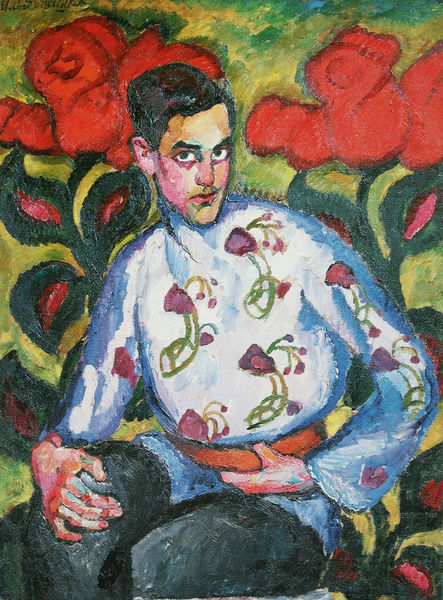
Titel: Junger Mann im Hemd mit Blumenmuster
Künstler: Ilja Maschkow
Standort: St. Petersburg
Institution: Russisches Museum
Schlagwörter: blau, blätter, gemälde, hand, mann, grün, sitzen, blumen, finger, hintergrund, mund, nase, ohr, schwarz, weiss, blick, blüte, blüten, gürtel, rose, rosen, rot, ornament, hemd, hose, jung, arm, arme, augen, bluse, gesicht, halten, bild, hände, portrait, porträt, öl, haare, sitzend, blatt, frontal, kinn, wangen, komplementär, zwei, hellgrün, bemalt, stiel, russe, ansehen, kurzhaarfrisur, bedruckt, kontrastreich